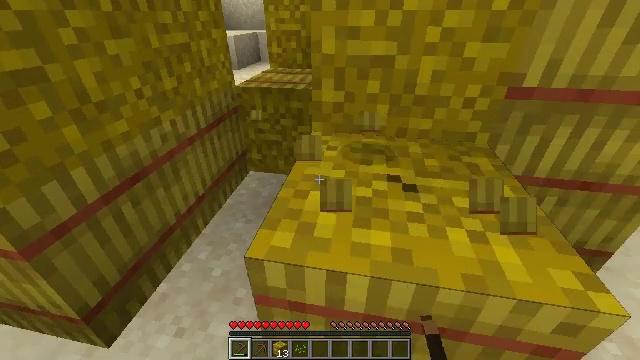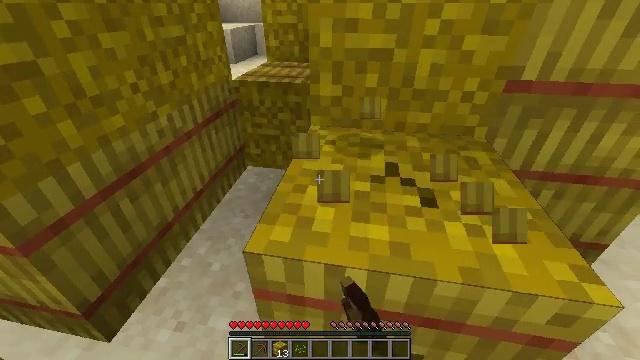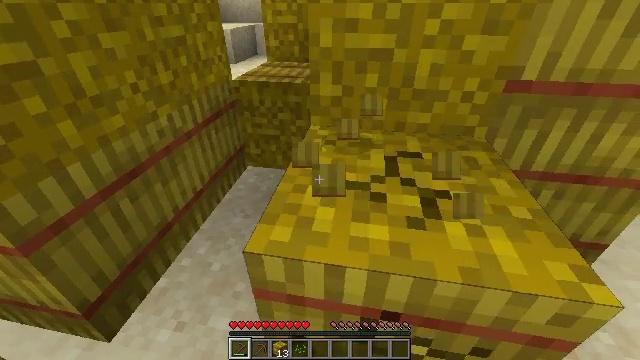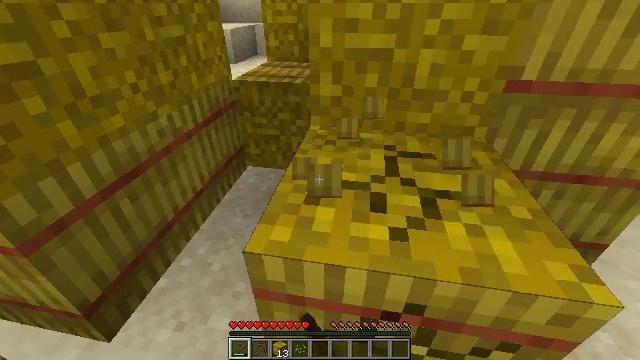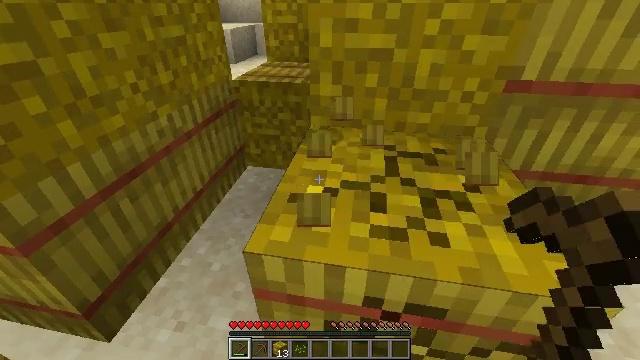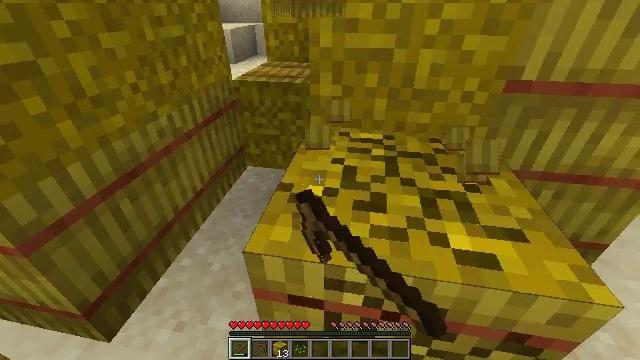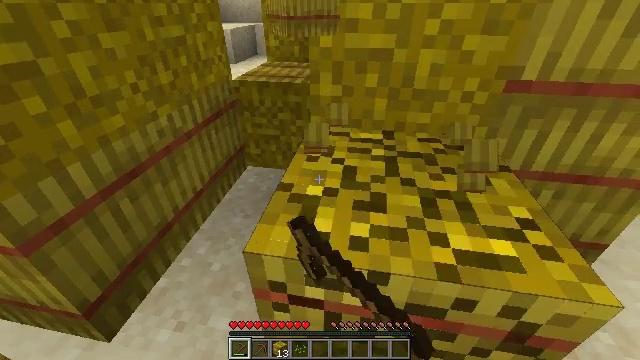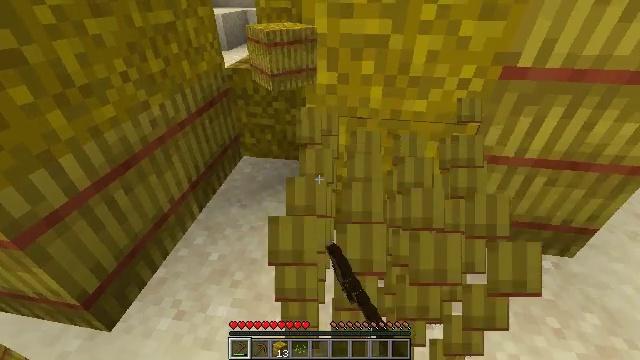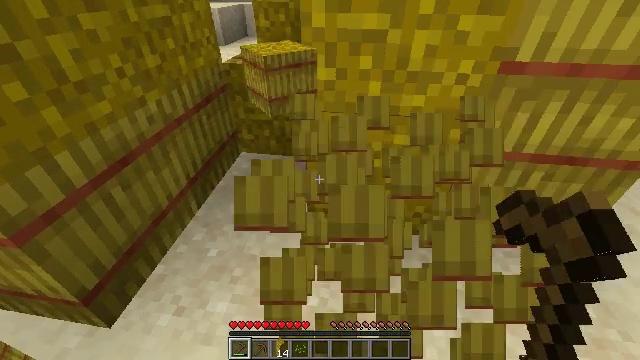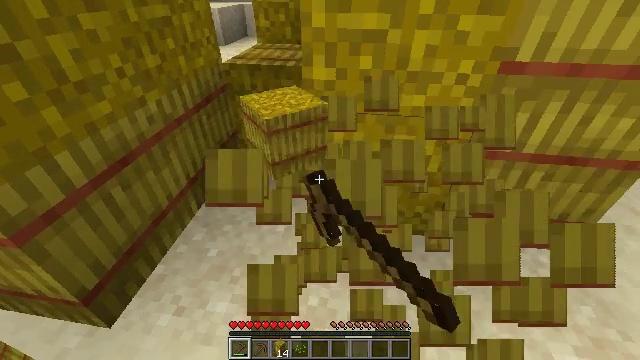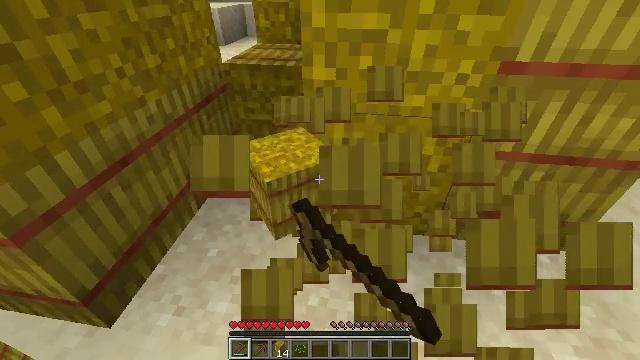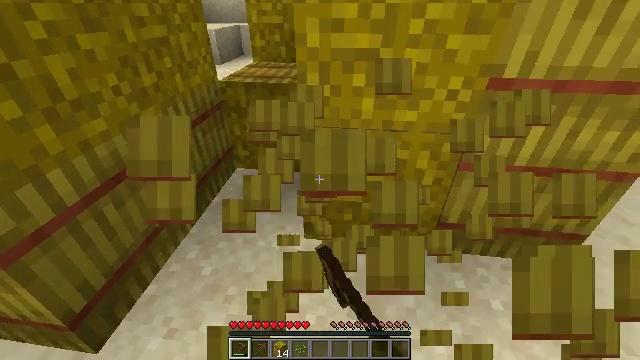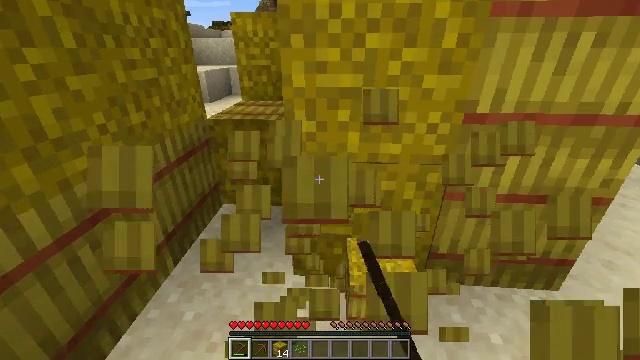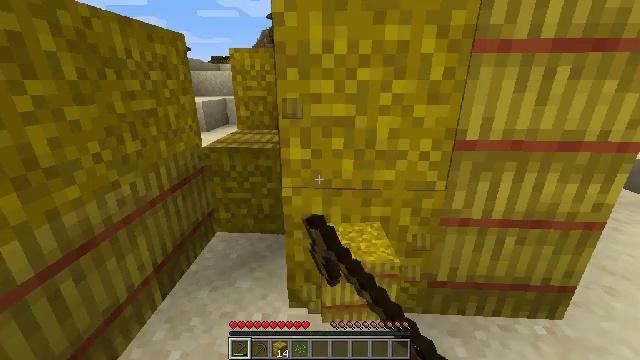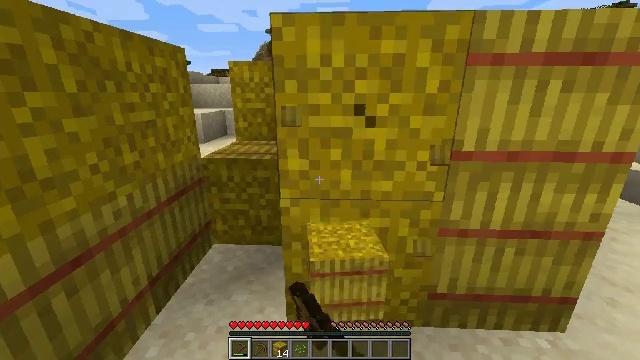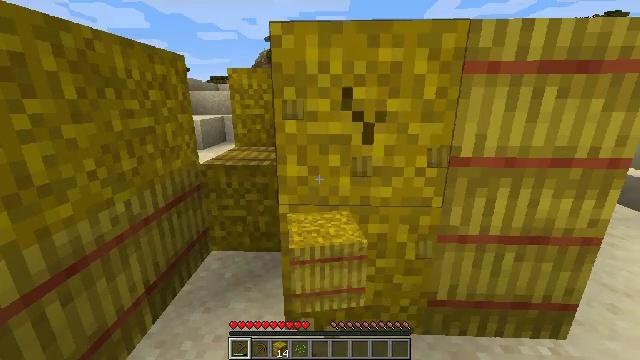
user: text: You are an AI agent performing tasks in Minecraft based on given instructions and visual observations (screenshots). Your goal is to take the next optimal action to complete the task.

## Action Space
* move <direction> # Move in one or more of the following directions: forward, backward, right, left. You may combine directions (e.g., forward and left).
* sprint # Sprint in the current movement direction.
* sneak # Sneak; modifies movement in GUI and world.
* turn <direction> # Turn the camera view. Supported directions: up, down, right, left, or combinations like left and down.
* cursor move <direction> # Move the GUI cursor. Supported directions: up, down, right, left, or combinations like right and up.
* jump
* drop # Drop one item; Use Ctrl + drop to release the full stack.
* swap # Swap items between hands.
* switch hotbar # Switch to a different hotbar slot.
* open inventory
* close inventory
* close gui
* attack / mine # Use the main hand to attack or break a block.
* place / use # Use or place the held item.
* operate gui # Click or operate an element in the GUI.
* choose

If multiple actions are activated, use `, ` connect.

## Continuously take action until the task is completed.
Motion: motion action
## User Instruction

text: Break the hay block to collect it.
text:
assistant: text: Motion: turn down, attack / mine
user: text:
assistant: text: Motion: attack / mine
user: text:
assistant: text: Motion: attack / mine
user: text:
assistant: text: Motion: attack / mine
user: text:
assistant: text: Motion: attack / mine
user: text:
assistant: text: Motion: attack / mine
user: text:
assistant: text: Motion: turn right and down, attack / mine
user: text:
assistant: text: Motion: attack / mine
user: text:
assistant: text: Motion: attack / mine
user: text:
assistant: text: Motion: attack / mine
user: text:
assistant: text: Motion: turn right and up, attack / mine
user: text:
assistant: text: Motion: turn right and up, attack / mine
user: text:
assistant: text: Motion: turn right and up, attack / mine
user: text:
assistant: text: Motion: turn up, attack / mine
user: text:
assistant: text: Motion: turn up, attack / mine
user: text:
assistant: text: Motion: attack / mine
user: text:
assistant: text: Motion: attack / mine
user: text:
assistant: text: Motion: attack / mine
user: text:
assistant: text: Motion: attack / mine
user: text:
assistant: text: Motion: attack / mine
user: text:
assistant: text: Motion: attack / mine
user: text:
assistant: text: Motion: attack / mine
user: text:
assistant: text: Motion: turn down, attack / mine
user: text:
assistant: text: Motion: turn down, attack / mine
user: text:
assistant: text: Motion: turn down, attack / mine
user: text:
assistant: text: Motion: turn down, attack / mine
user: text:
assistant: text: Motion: attack / mine
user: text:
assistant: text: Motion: attack / mine
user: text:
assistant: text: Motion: attack / mine
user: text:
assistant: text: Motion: attack / mine